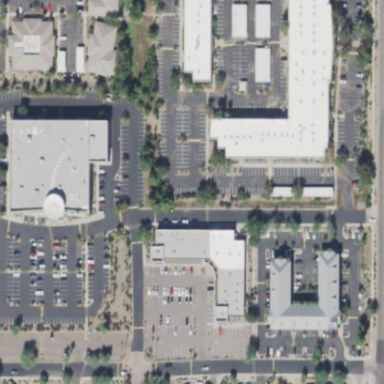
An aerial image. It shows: Commercial area.